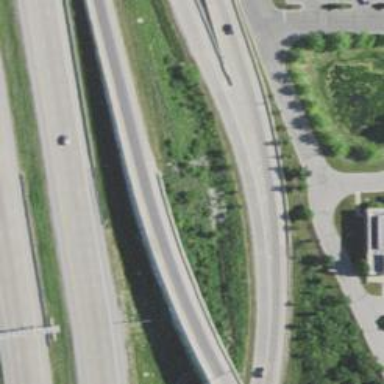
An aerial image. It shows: Asphalt motorway link.